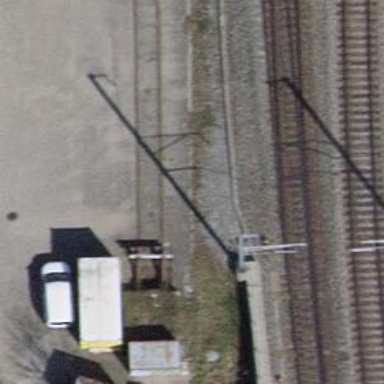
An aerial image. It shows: Railway buffer stop.